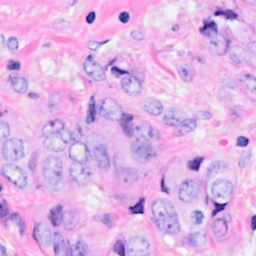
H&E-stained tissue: Breast